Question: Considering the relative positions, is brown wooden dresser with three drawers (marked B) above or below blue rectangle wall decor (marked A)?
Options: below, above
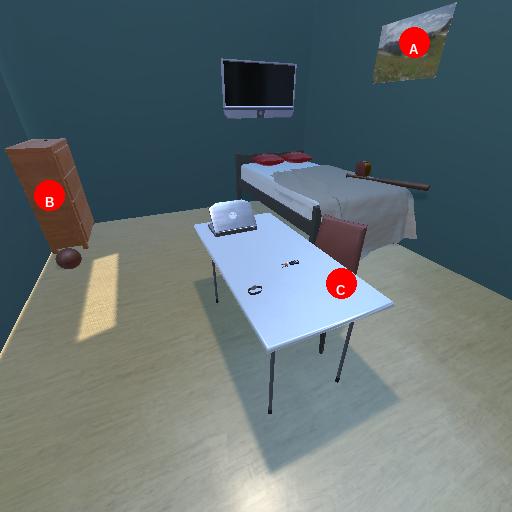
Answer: below